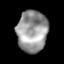
Tissue: prostate
Cell type: T cells
Senescence score: 0.3514
Nuclear area (px): 1240
Mean DAPI intensity: 152.335